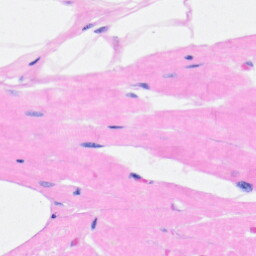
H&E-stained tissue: Heart